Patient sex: M
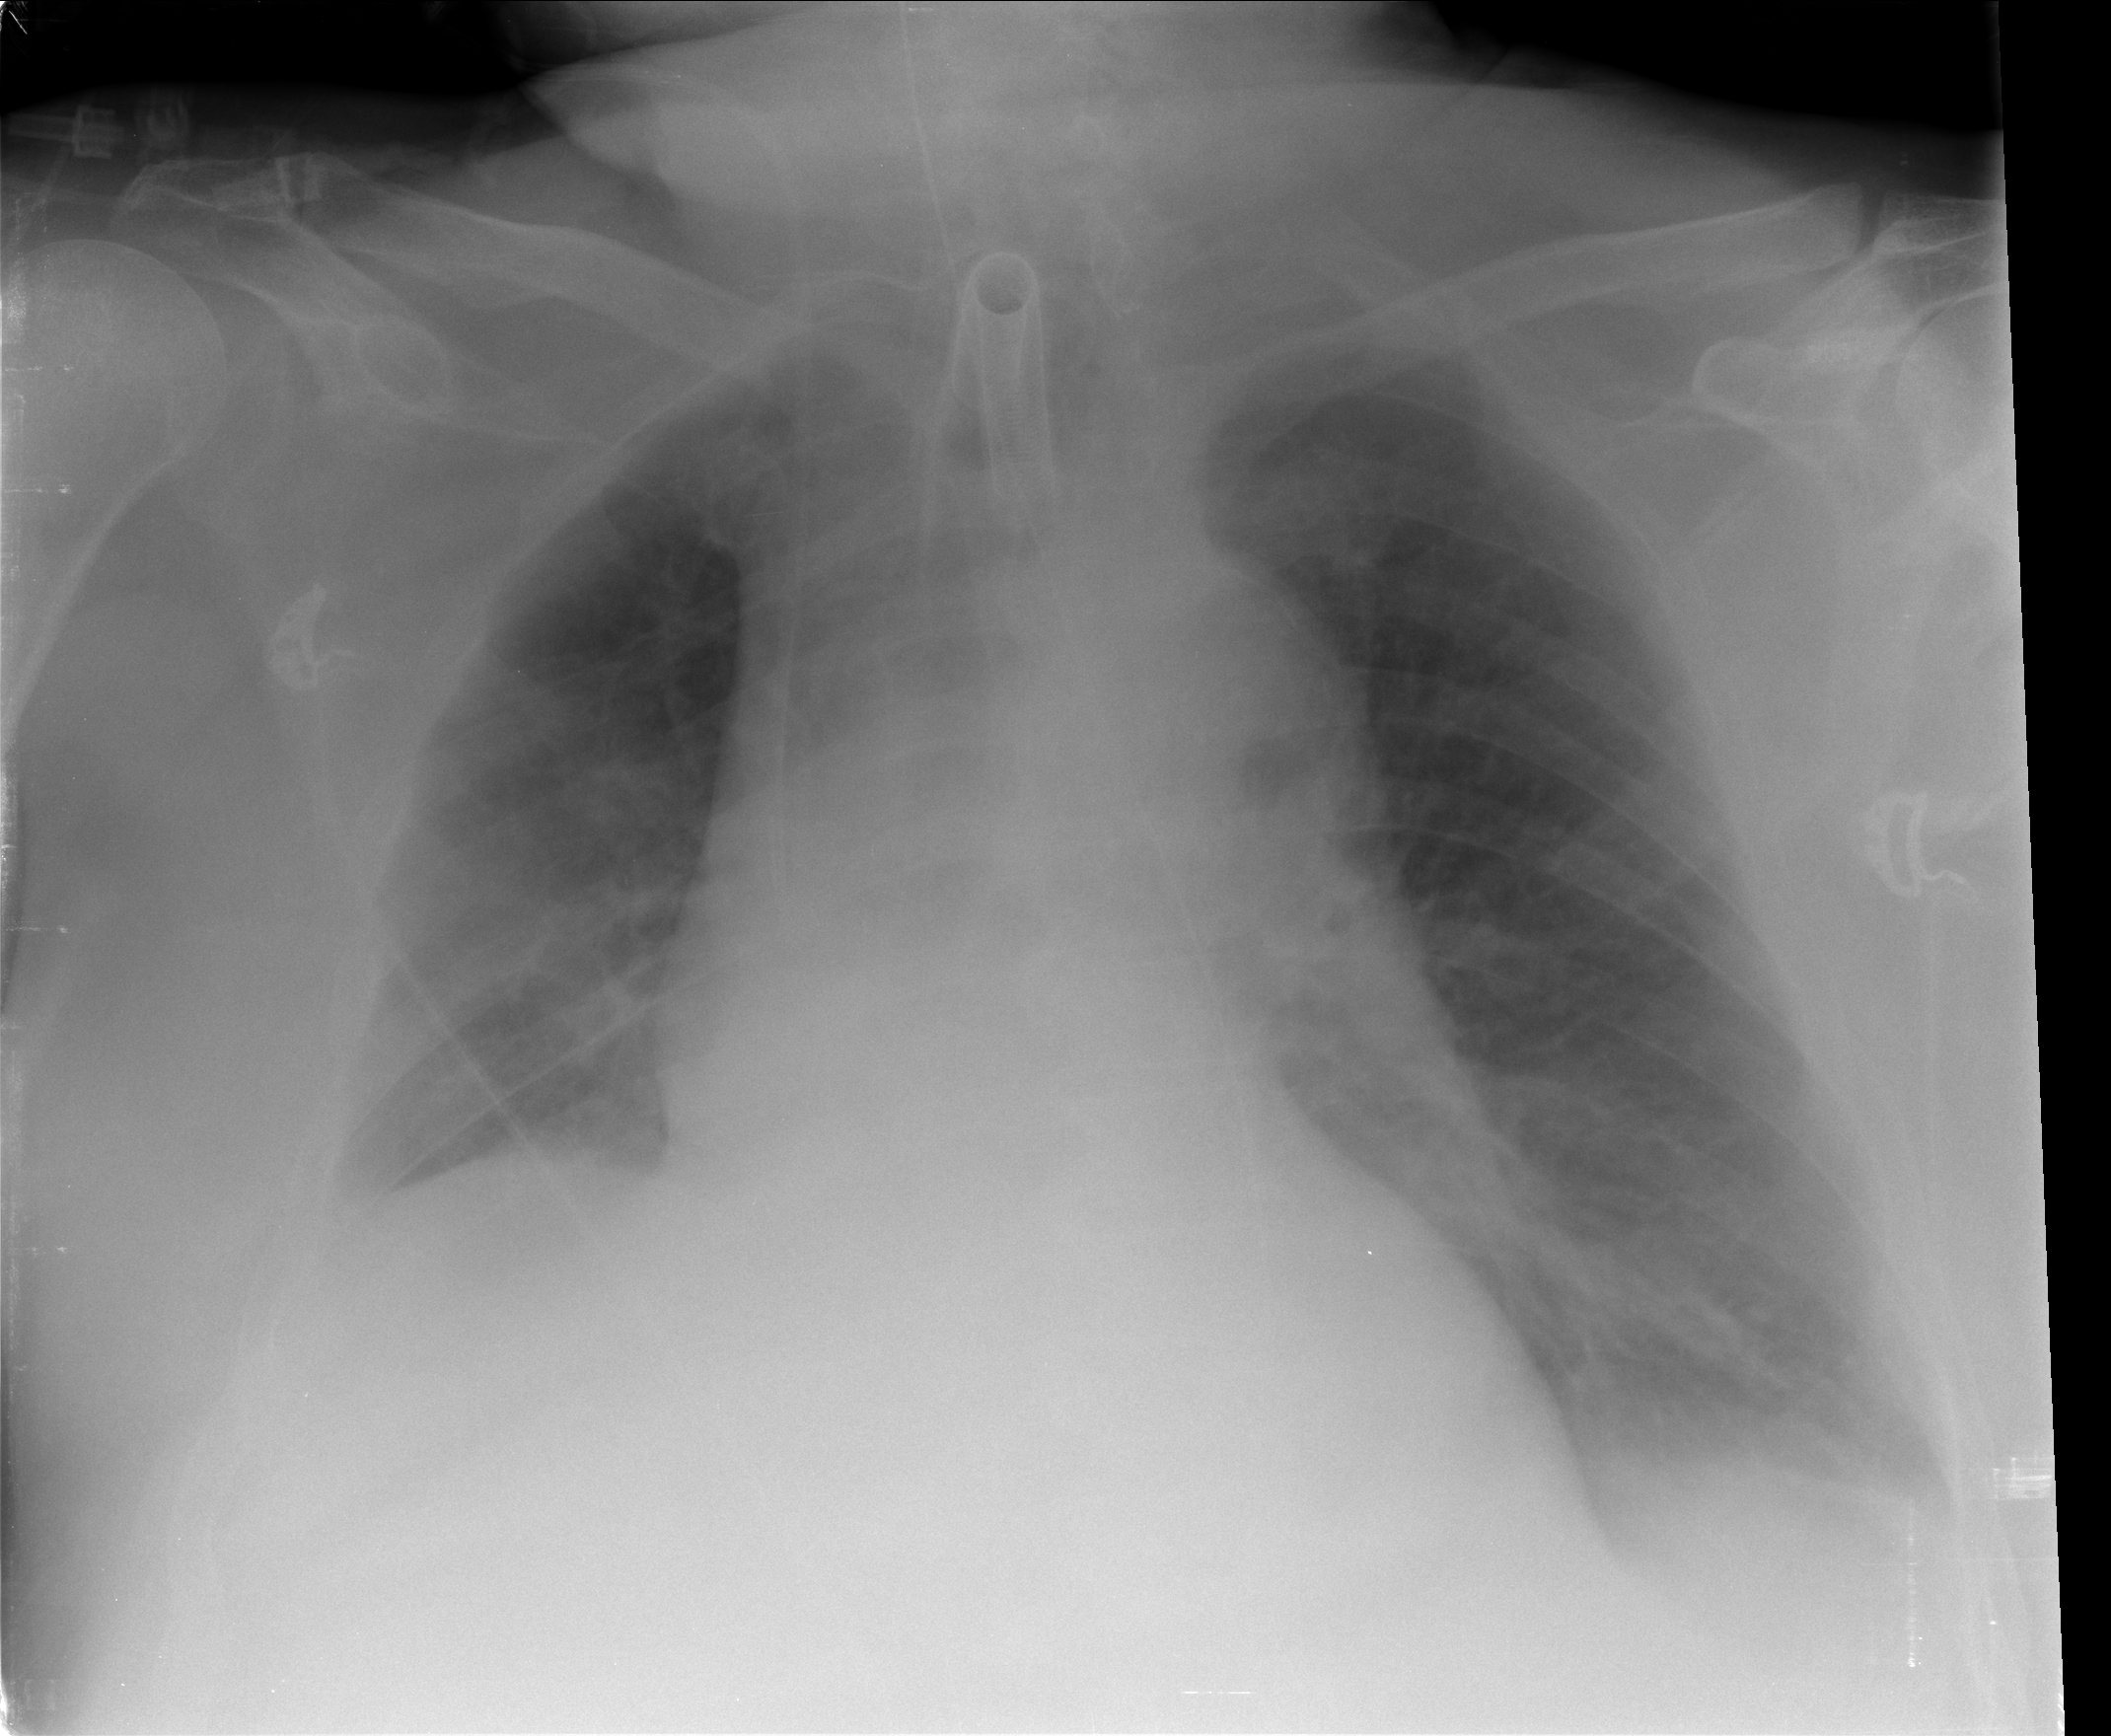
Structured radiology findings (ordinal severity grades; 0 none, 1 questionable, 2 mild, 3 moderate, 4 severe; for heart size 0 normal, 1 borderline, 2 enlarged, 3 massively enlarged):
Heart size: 2
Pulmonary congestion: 1
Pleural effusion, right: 2
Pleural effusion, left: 1
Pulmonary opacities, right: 0
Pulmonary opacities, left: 0
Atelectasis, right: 2
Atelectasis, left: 0